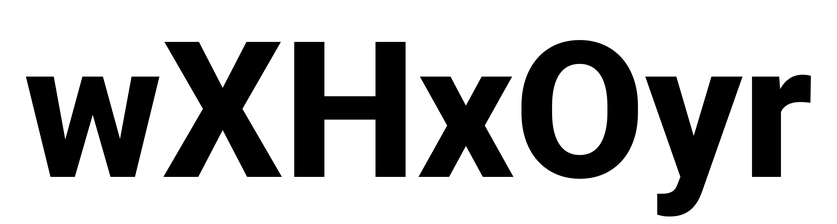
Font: Roboto_ExtraBold